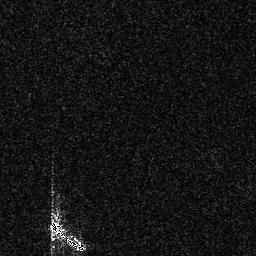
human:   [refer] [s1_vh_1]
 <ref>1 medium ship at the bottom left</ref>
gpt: <box>[[18, 84, 33, 97, 0]]</box>